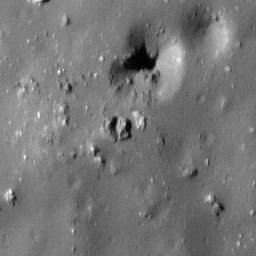
Pit: Tycho 8
Host crater: Tycho
Host type: impact_melt
Lunar coordinates: latitude -42.788, longitude 348.774